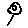
Label: flower